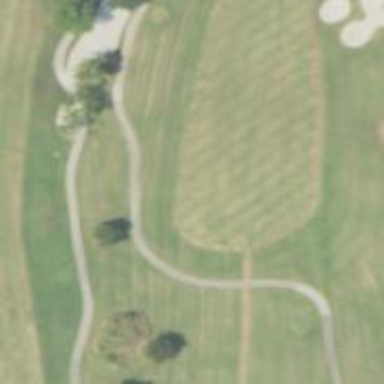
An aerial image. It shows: Service road designated as golf cart path.